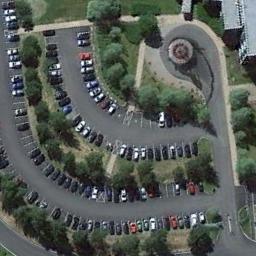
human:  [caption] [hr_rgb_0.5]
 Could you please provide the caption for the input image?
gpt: The parking lot is full of cars next to some trees .

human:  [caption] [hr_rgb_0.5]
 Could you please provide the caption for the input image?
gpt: There are several trees beside the parking lot .

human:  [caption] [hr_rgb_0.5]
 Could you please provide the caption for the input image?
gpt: There are many different colored cars in the parking lot .

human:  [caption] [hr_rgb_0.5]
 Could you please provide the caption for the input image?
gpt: The parking lot has lots of neatly arranged cars and some trees are among cars .

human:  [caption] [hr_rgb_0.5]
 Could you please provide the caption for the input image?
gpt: There are some green trees around the parking lot .